Question: I'm with a problem for show my Form1 and listen the active url in on browser. In code following, after the test with showmessage function, apper an Acess violation in my project as on following images:
<URL> and
<URL>

Here is my code:
'''
unit Unit1;
interface
uses
Windows, Messages, SysUtils, Variants, Classes, Graphics, Controls, Forms,
Dialogs, StdCtrls, { MSAAIntf, } Oleacc, ActiveX;
type
HWINEVENTHOOK = DWORD;
TForm1 = class(TForm)
Memo1: TMemo;
procedure FormCreate(Sender: TObject);
private
{ Private declarations }
public
{ Public declarations }
end;
var
Form1: TForm1;
Memo1: TMemo;
vHook: HWINEVENTHOOK = 0;
Eventos: Boolean = false;
UrlAtiva, UrlVelha: WideString;
implementation
{$R *.dfm}
procedure WinEventProc(HWINEVENTHOOK: THandle; event: DWORD; hwnd: hwnd;
idObject, idChild: Longint; idEventThread, dwmsEventTime: DWORD); stdcall;
var
vAccObj: IAccessible;
varChild: OleVariant;
vWSName, vWSValue: WideString;
ClassName: String;
Acesso: HResult;
begin
vAccObj := nil;
Acesso := AccessibleObjectFromEvent(hwnd, idObject, idChild, vAccObj,
varChild);
SetLength(ClassName, 255);
SetLength(ClassName, GetClassName(hwnd, pchar(ClassName), 255));
IF (Acesso = S_OK) and (vAccObj <> nil) THEN
BEGIN
vAccObj.Get_accName( { CHILDID_SELF } varChild, vWSName);
vAccObj.Get_accValue( { CHILDID_SELF } varChild, vWSValue);
END;
IF (pchar(ClassName) = 'Chrome_WidgetWin_1') AND (Eventos = true) AND
(vWSName = 'Address and search bar') AND (vWSValue <> '<null>') THEN
UrlAtiva := vWSValue;
IF (UrlAtiva <> UrlVelha) THEN
BEGIN
UrlVelha := UrlAtiva;
Memo1.Lines.Add(UrlAtiva);
end;
vAccObj._Release;
end;
procedure Unhook;
begin
if (vHook = 0) then
Exit;
UnhookWinEvent(vHook);
CoUninitialize;
end;
procedure Hook;
begin
if (vHook <> 0) then
Exit;
CoInitialize(nil);
vHook := SetWinEventHook(EVENT_OBJECT_FOCUS, EVENT_OBJECT_VALUECHANGE, 0,
WinEventProc, 0, 0, WINEVENT_SKIPOWNPROCESS);
end;
function Thread_Infinite(navegador: Pointer = nil): DWORD; stdcall;
var
wH: array of THandle;
wR: DWORD;
Msg: TMSG;
leave: Boolean;
begin
wH := navegador;
leave := false;
Hook;
repeat
wR := MsgWaitForMultipleObjects(1, wH, false, INFINITE, QS_ALLEVENTS);
case wR of
WAIT_ABANDONED:
;
WAIT_FAILED:
;
WAIT_OBJECT_0:
begin
leave := true;
break;
end;
WAIT_OBJECT_0 + 1:
while PeekMessage(Msg, 0, 0, 0, PM_REMOVE) do
begin
TranslateMessage(Msg);
DispatchMessage(Msg);
end;
end;
break;
Until not leave;
Unhook;
Result := 0;
end;
function inicia_tudo: integer;
var
szFileName: array [0 .. 100] of char;
szModuleName: array [0 .. 19] of char;
iSize: integer;
threadId: DWORD;
Stop, Thread: THandle;
begin
StrPCopy(szModuleName, 'Project1');
iSize := GetModuleFileName(GetModuleHandle(szModuleName), szFileName,
SizeOf(szFileName));
if iSize > 0 then
begin
ShowMessage(StrPas(szFileName));
Eventos := true;
end;
Stop := CreateEvent(nil, true, false, nil);
Thread := CreateThread(nil, 0, (Pointer(Thread_Infinite)), (Pointer(Stop)),
0, threadId);
SetEvent(Stop);
WaitForSingleObject(Thread, 5000);
CloseHandle(Thread);
CloseHandle(Stop);
Result := 0;
end;
procedure TForm1.FormCreate(Sender: TObject);
begin
inicia_tudo;
end;
end.
'''
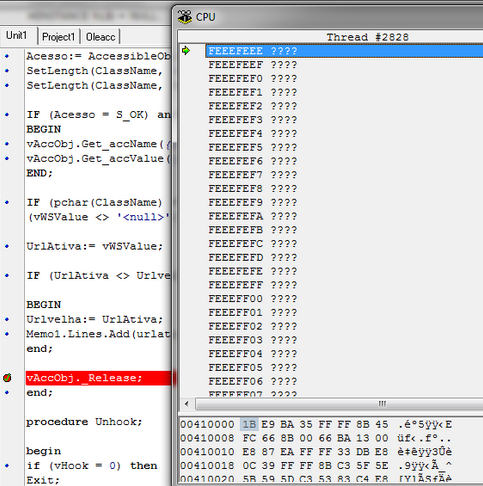
Answer: Try something more like this instead:
'''
unit Unit1;
interface
uses
Windows, Messages, SysUtils, Variants, Classes, Graphics, Controls, Forms,
Dialogs, StdCtrls;
TForm1 = class(TForm)
Memo1: TMemo;
procedure FormCreate(Sender: TObject);
procedure FormDestroy(Sender: TObject);
private
{ Private declarations }
procedure AddUrlToMemo;
public
{ Public declarations }
end;
var
Form1: TForm1;
implementation
uses
{ MSAAIntf, } Oleacc, ActiveX;
{$R *.dfm}
type
HWINEVENTHOOK = THandle;
var
UrlVelha: WideString;
Thread: THandle = 0;
ThreadId: DWORD = 0;
procedure WinEventProc(hWinEventHook: HWINEVENTHOOK; event: DWORD; hwnd: HWND;
idObject, idChild: Longint; idEventThread, dwmsEventTime: DWORD); stdcall;
var
vAccObj: IAccessible;
varChild: OleVariant;
vWSName, vWSValue: WideString;
ClassName: String;
Acesso: HResult;
begin
SetLength(ClassName, 255);
SetLength(ClassName, GetClassName(hwnd, PChar(ClassName), 255));
if (ClassName = 'Chrome_WidgetWin_1') then
begin
Acesso := AccessibleObjectFromEvent(hwnd, idObject, idChild, vAccObj, varChild);
If (Acesso = S_OK) and (vAccObj <> nil) then
begin
vAccObj.Get_accName( { CHILDID_SELF } varChild, vWSName);
if (vWSName = 'Address and search bar') then
begin
vAccObj.Get_accValue( { CHILDID_SELF } varChild, vWSValue);
if (vWSValue <> '') and (vWSValue <> '<null>') and (UrlVelha <> vWSValue) then
begin
UrlVelha := vWSValue;
TThread.Synchronize(nil, Form1.AddUrlToMemo);
end;
end;
end;
end;
end;
function Thread_Infinite(param: Pointer): DWORD; stdcall;
var
Msg: TMSG;
vHook: HWINEVENTHOOK;
begin
CoInitialize(nil);
vHook := SetWinEventHook(EVENT_OBJECT_FOCUS, EVENT_OBJECT_VALUECHANGE, 0,
@WinEventProc, 0, 0, WINEVENT_SKIPOWNPROCESS);
while GetMessage(Msg, 0, 0, 0) do
begin
TranslateMessage(Msg);
DispatchMessage(Msg);
end;
if (vHook <> 0) then
UnhookWinEvent(vHook);
CoUninitialize;
Result := 0;
end;
procedure TForm1.FormCreate(Sender: TObject);
begin
Thread := CreateThread(nil, 0, @Thread_Infinite, nil, 0, ThreadId);
end;
procedure TForm1.FormDestroy(Sender: TObject);
begin
if (ThreadId <> 0) then
PostThreadMessage(ThreadId, WM_QUIT, 0, 0);
if (Thread <> 0) then
begin
repeat
if (WaitForSingleObject(Thread, 5000) <> WAIT_TIMEOUT) then
Break;
CheckSynchronize;
until False;
CloseHandle(Thread);
end;
end;
procedure TForm1.AddUrlToMemo;
begin
if (Memo1 <> nil) and (not (csDestroying in ComponentState)) then
Memo1.Lines.Add(UrlVelha);
end;
end.
'''